三年级 · 度量几何学
看图填空。

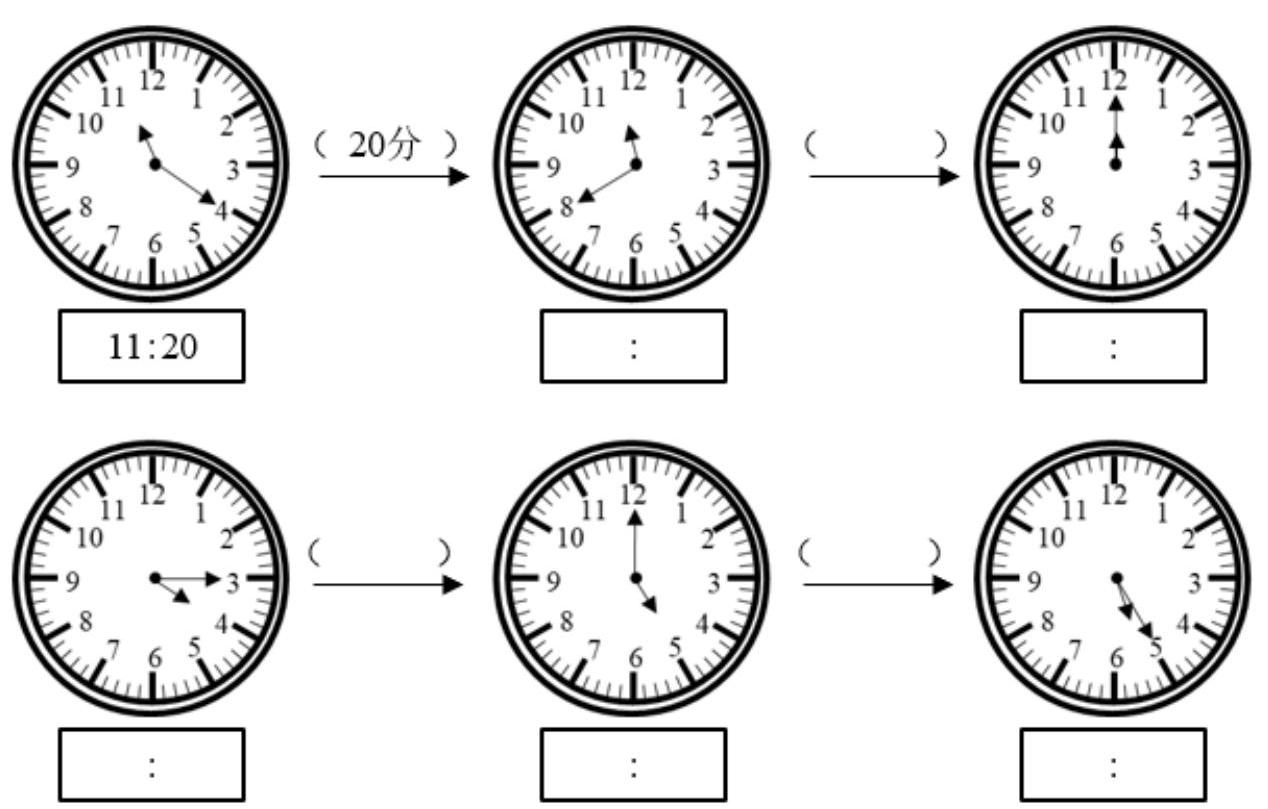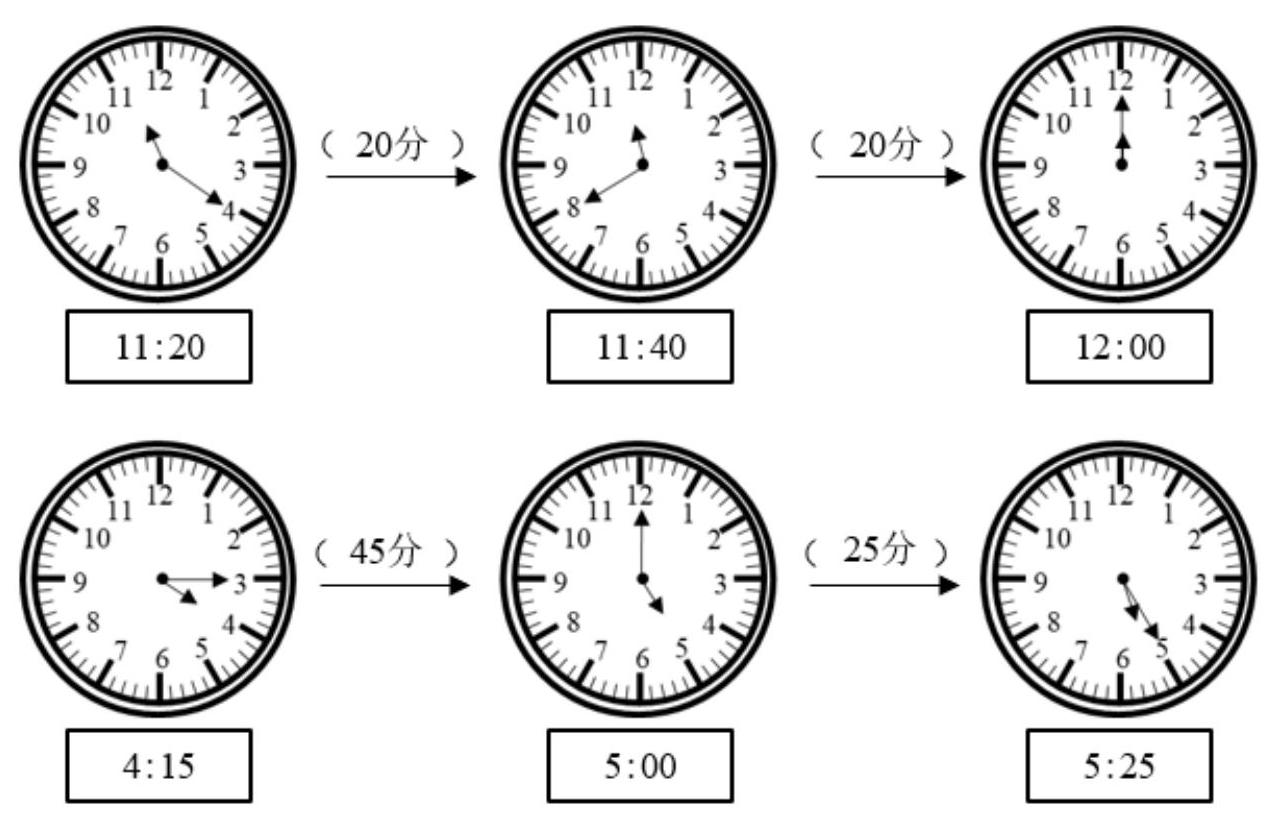
答案: 11: 40; 20 分; 12: 00;

4: 15; 45 分; 5: 00; 25 分; 5: 25;

【分析】钟面上, 时针走 1 个大格的时间是 1 小时, 分针走 1 个大格的时间是 5 分钟, 依此根据对钟面指针的认识写出钟面上的时间, 然后计算出相邻两个钟面上的时间的经过时间即可; 在相邻的两个钟面的时间中, 用后面一个钟面上的时间减去前面一个钟面上的时间, 就是这两个钟面上的时间的经过时间，依此解答。

【详解】第一组中:

第二个钟面上的时间是: $11: 40$;第三个钟面上的时间是: $12: 00$;

12: $00-11: 40=20$ (分钟) 。

第二组中:

第一个钟面上的时间是: 4: 15 ;

第二个钟面上的时间是: 5: 00;

第三个钟面上的时间是: 5: 25 ;

5: $00-4: 15=45$ (分钟)。

5: $25-5: 00=25$ (分钟) 。即填空如下:

【点睛】解答此题的关键是要熟练掌握对钟面指针的认识, 以及经过时间的计算。
解析: $70 ; 110$;

$18 ; 25$;

$69 ; 112 ;$

20；30； (答案不唯一)

【分析】此题可以在课后或体育课上小组合作来完成, 根据实际情况进行填空即可。

【详解】根据实际, 填空如下:

【点睛】此题考查的是对分的认识, 应结合实际情况进行解答。